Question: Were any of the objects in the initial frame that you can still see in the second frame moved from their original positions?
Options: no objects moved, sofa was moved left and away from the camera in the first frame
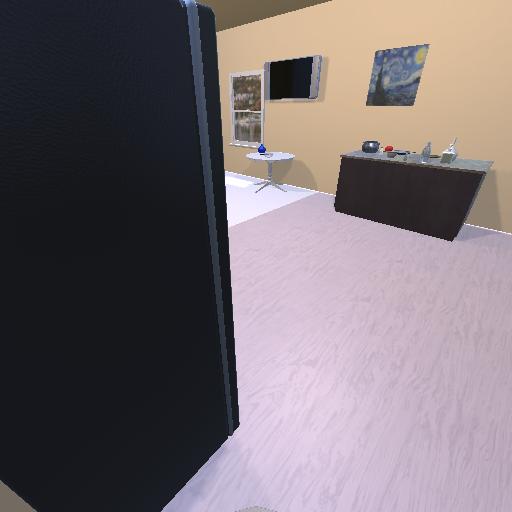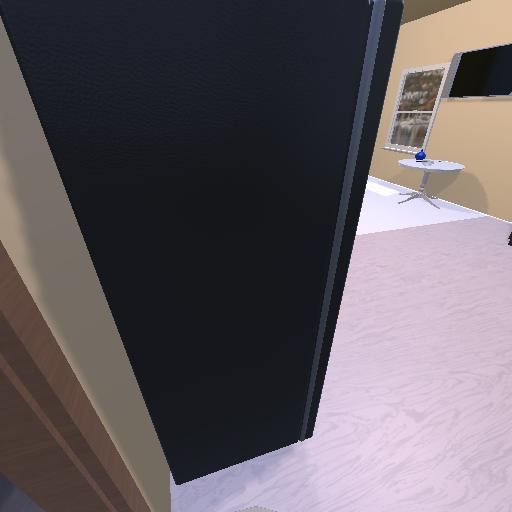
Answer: no objects moved